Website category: sports
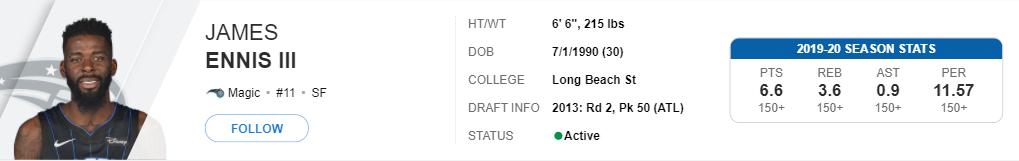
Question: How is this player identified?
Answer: James Ennis III

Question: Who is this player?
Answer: James Ennis III

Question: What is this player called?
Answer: James Ennis III

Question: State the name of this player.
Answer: James Ennis III

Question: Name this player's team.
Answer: Magic

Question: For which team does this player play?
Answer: Magic

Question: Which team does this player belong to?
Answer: Magic

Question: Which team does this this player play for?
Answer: Magic

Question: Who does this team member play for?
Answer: Magic

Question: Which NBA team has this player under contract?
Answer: Magic

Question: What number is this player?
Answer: #11

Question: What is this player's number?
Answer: #11

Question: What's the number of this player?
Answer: #11

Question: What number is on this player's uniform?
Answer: #11

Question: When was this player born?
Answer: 7/1/1990

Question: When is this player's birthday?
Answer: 7/1/1990

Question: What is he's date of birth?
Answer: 7/1/1990

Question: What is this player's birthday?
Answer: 7/1/1990

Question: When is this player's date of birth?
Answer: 7/1/1990

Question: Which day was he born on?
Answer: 7/1/1990

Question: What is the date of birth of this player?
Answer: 7/1/1990

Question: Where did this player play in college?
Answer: Long Beach St

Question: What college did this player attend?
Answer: Long Beach St

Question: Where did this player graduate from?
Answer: Long Beach St

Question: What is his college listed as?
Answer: Long Beach St

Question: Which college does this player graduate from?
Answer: Long Beach St

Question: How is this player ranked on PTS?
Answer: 6.6

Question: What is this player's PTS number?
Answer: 6.6

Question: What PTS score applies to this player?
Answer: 6.6

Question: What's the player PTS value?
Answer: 6.6

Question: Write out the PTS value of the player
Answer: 6.6

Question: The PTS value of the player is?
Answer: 6.6

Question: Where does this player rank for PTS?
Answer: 150+

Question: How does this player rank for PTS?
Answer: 150+

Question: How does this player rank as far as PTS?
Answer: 150+

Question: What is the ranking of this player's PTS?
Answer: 150+

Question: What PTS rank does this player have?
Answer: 150+

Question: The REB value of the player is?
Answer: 3.6

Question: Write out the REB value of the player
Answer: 3.6

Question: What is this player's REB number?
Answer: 3.6

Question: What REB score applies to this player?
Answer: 3.6

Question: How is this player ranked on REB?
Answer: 3.6

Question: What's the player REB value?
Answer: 3.6

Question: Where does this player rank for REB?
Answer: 150+

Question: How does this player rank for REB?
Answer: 150+

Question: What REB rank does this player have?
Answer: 150+

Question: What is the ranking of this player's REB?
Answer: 150+

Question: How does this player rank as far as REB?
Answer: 150+

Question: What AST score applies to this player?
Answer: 0.9

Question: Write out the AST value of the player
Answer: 0.9

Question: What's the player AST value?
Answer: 0.9

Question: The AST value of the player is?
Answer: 0.9

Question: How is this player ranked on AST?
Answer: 0.9

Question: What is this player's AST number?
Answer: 0.9

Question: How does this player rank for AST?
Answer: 150+

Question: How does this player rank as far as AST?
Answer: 150+

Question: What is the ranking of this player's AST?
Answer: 150+

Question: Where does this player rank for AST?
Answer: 150+

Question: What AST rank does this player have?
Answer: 150+

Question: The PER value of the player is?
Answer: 11.57

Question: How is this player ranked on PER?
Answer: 11.57

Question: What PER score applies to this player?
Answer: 11.57

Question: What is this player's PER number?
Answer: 11.57

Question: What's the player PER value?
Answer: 11.57